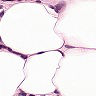
Metastatic tissue present: yes